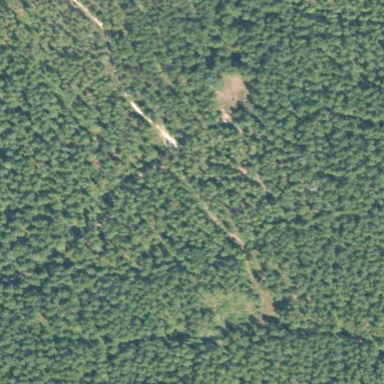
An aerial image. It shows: Forest area predominantly covered with needle-leaved trees.